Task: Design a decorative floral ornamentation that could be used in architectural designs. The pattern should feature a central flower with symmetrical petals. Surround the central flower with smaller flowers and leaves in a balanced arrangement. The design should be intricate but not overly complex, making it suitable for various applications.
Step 1591:
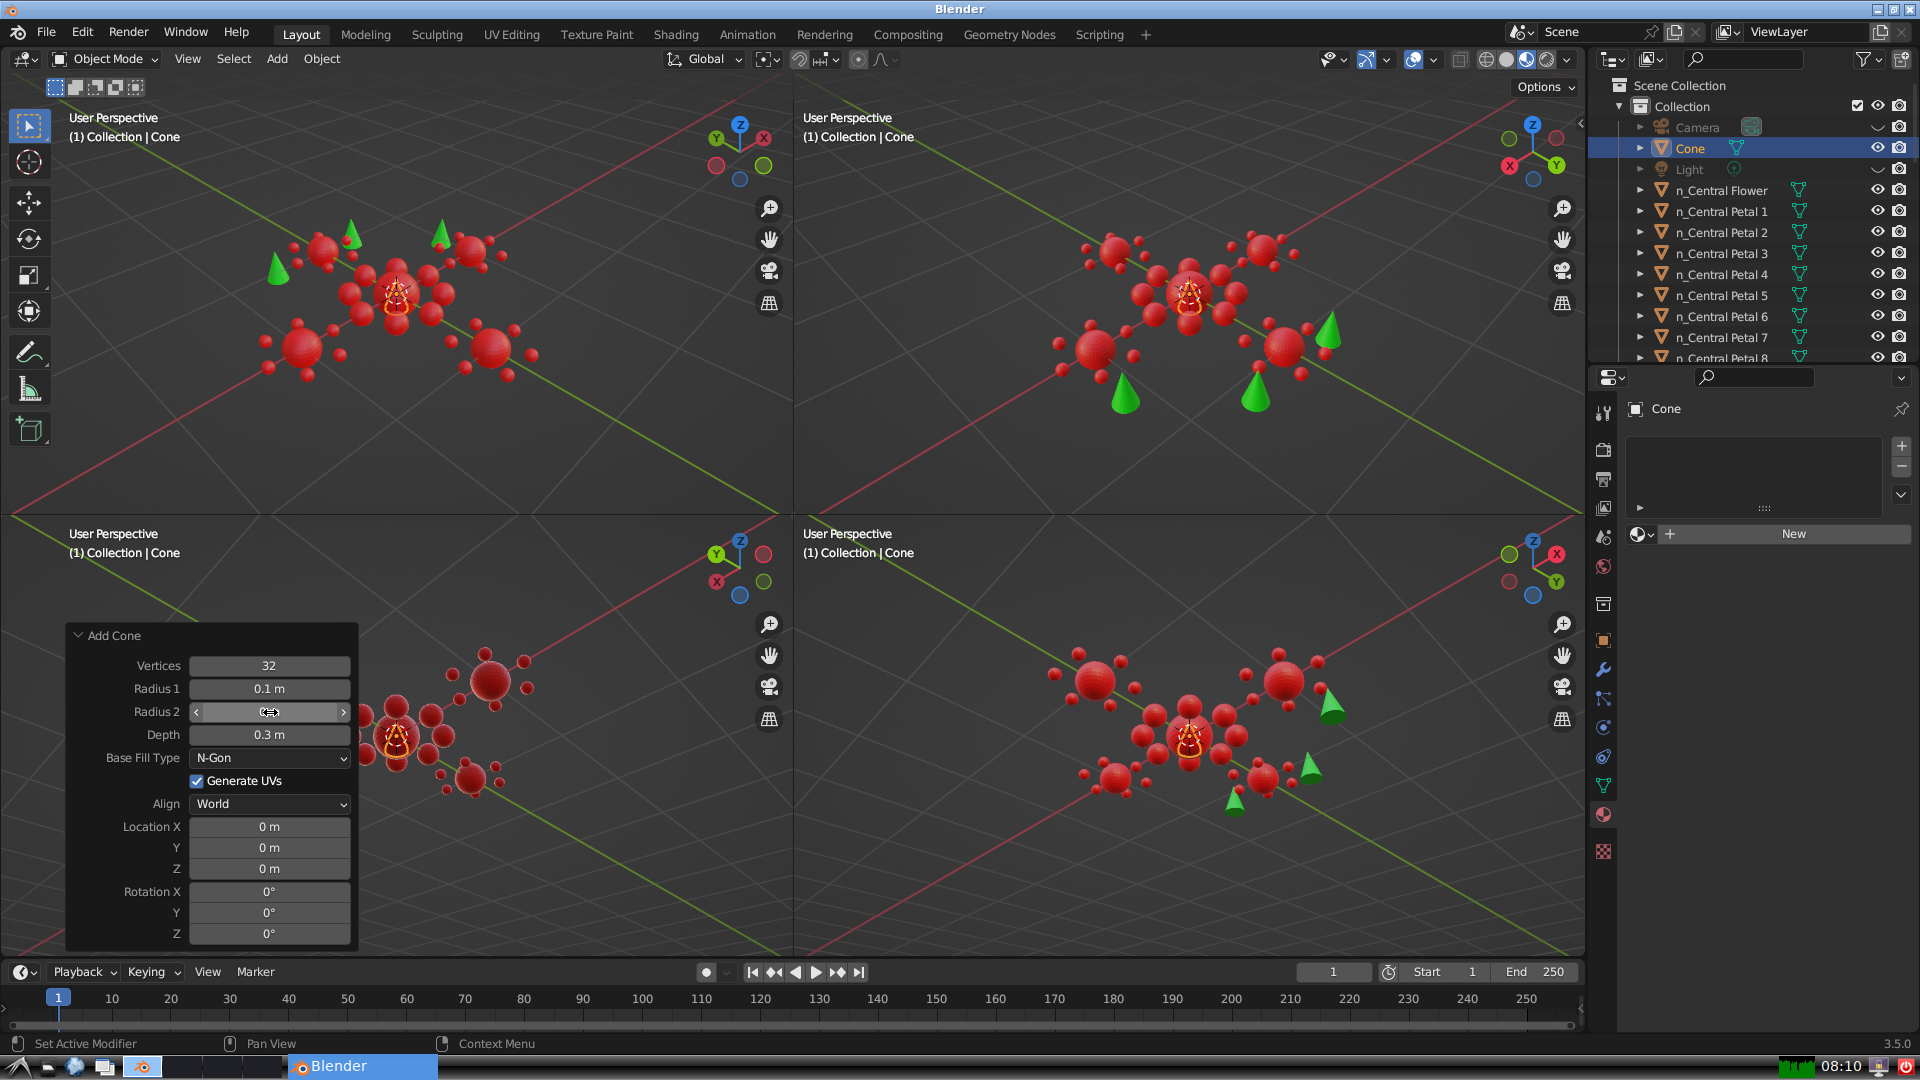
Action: {"mouse_move": [960, 540]}